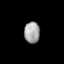
Tissue: lung
Cell type: Epithelial cells
Senescence score: 0.2211
Nuclear area (px): 321
Mean DAPI intensity: 164.607